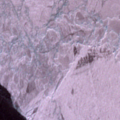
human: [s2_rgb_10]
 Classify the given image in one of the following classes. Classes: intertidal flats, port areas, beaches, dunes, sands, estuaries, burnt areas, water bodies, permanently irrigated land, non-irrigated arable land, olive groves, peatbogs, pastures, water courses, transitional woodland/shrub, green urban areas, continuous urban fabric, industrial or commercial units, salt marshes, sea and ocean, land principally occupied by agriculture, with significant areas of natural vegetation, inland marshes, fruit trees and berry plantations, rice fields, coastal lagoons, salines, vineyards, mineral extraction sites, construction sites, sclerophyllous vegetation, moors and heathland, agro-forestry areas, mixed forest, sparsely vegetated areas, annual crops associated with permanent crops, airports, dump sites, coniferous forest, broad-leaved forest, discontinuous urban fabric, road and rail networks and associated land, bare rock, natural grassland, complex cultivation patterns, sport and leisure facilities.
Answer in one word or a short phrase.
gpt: sea and ocean